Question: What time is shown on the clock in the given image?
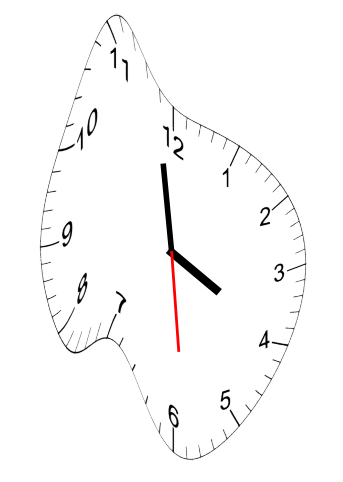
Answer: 03:58:29